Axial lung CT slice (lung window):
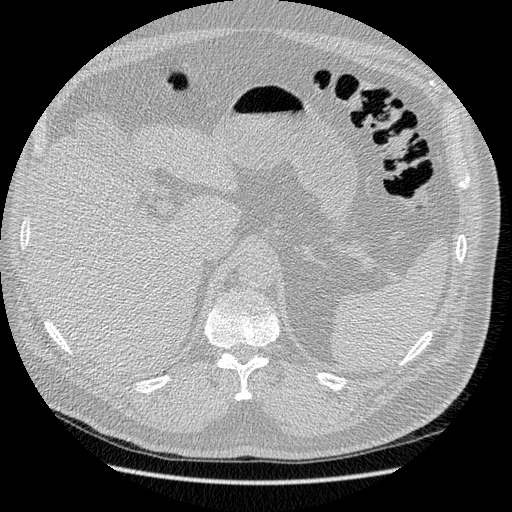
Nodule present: no